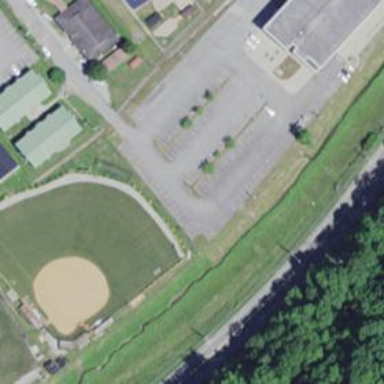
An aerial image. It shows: Softball pitch for leisure sports.